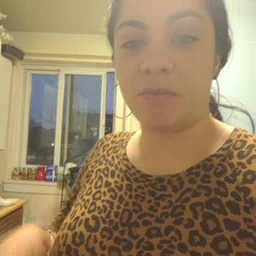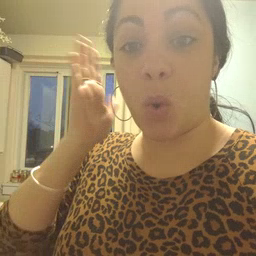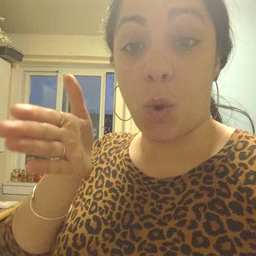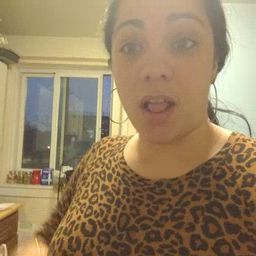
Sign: will